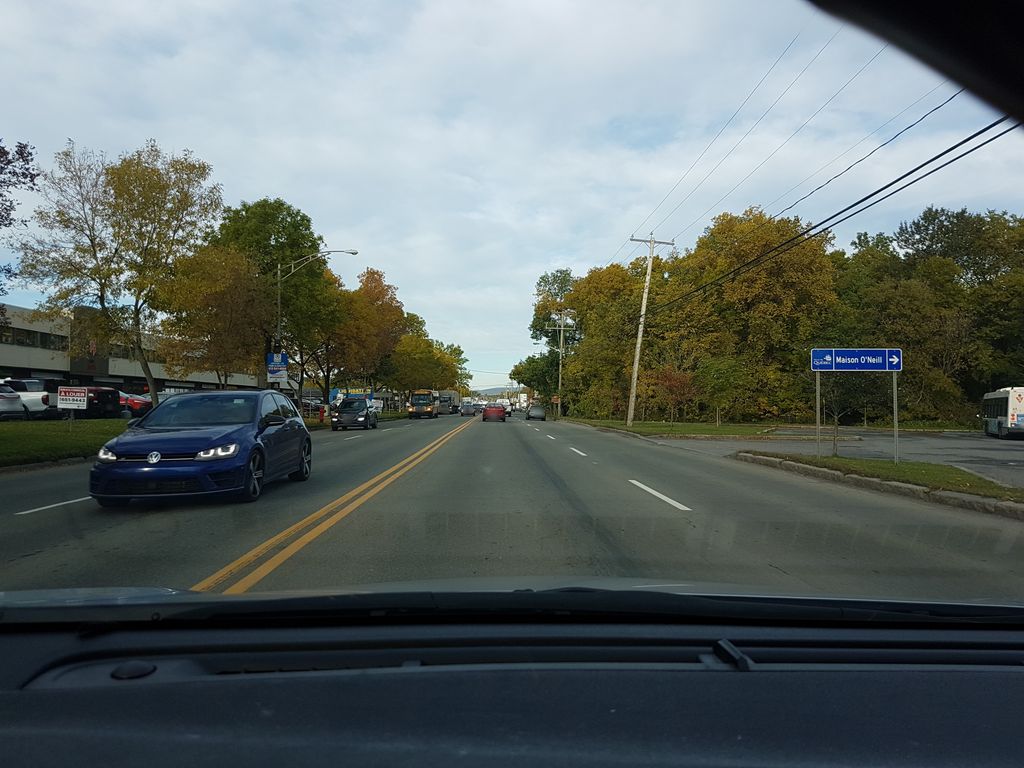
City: quebec_city